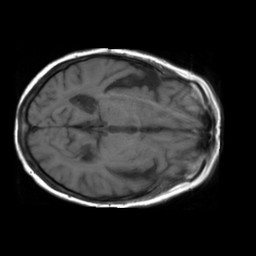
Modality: T1w
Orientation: axial
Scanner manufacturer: philips
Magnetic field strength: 1.5 T
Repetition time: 0.6502 s
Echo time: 0.015 s